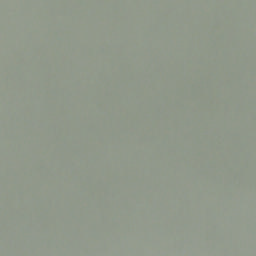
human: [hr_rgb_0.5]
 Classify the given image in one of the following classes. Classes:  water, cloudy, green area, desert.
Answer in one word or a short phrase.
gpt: cloudy